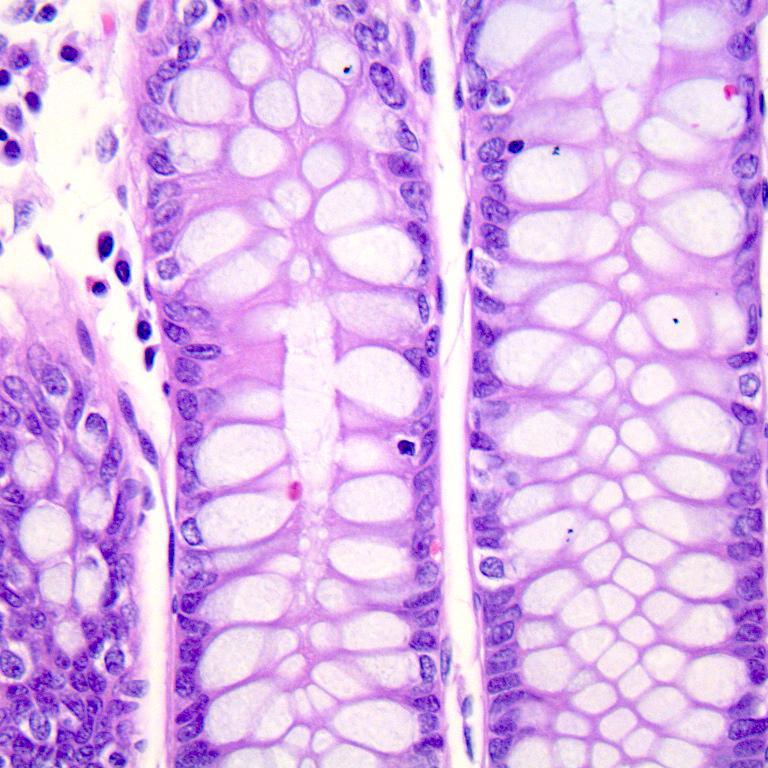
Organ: colon
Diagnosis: benign